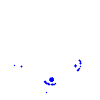
Particle: kaon